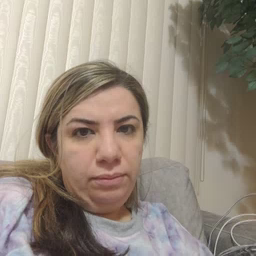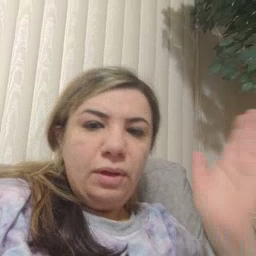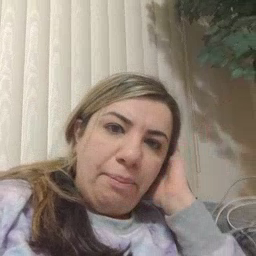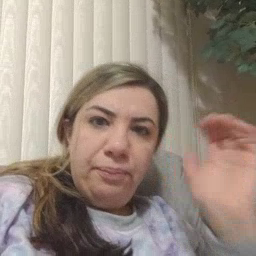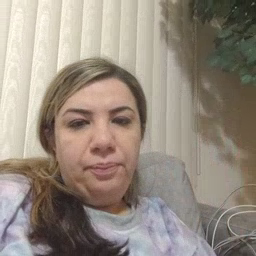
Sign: bed